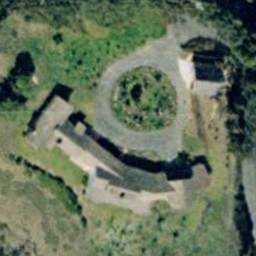
Label: residential